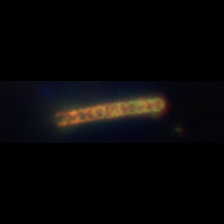
Taxon: Chaetoceros
Group: Diatoms